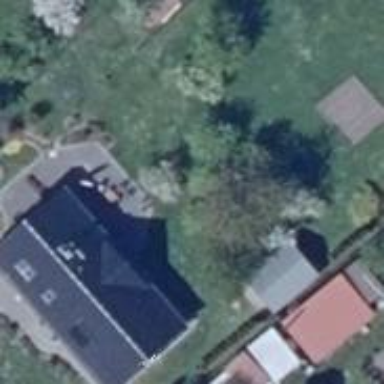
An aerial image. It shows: Garage building.